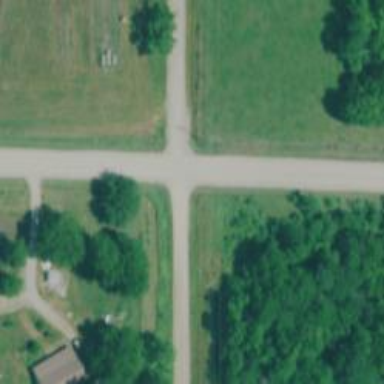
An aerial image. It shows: Tertiary road.